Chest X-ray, AP view. Patient: 55 years old, sex M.
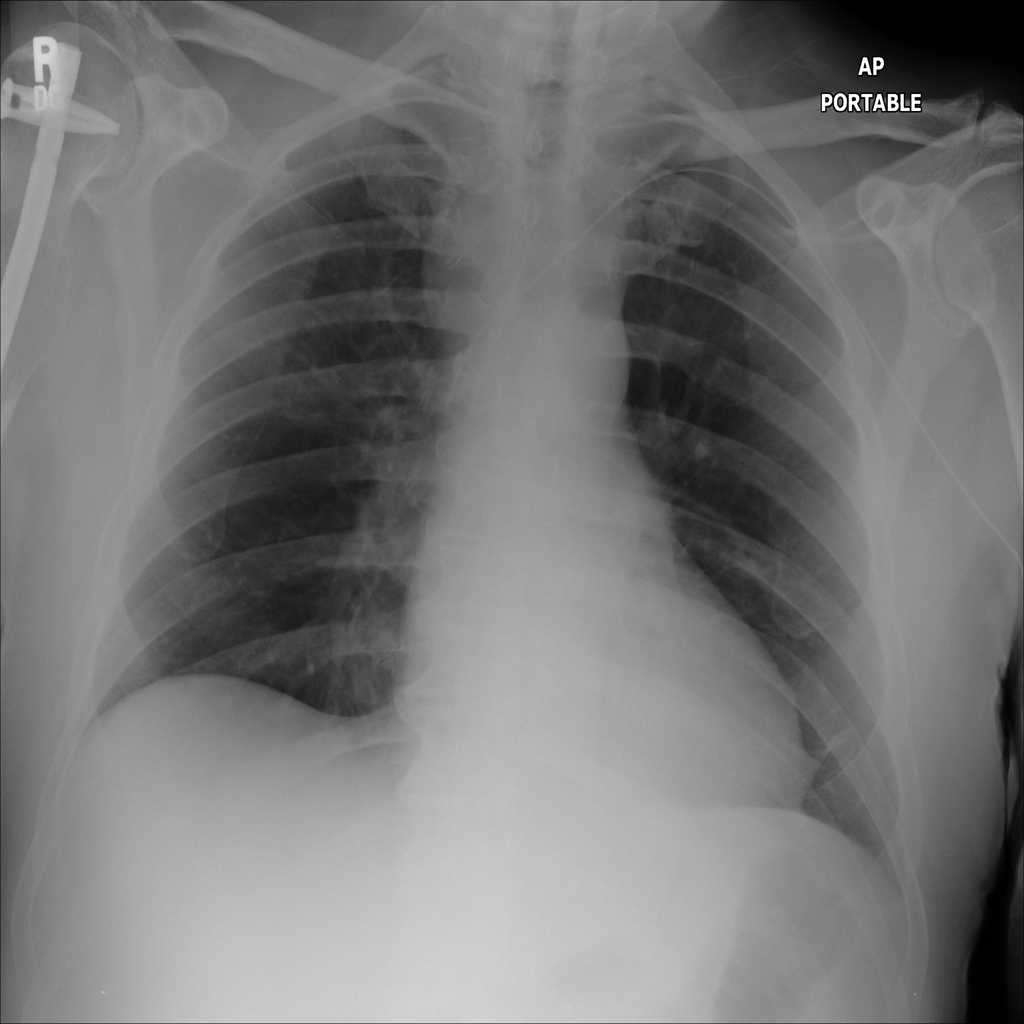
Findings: Mass